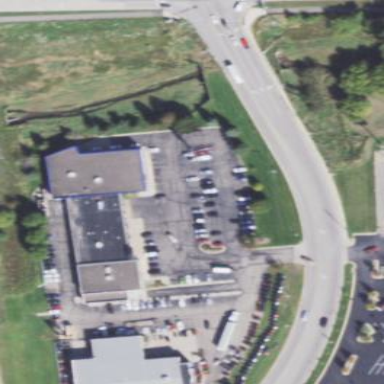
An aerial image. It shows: Surface parking designated for shopping center parking.